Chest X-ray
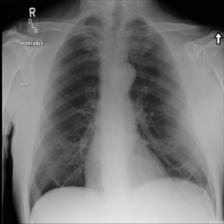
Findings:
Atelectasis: negative
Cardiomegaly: negative
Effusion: negative
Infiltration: negative
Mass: negative
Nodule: negative
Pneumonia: negative
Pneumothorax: negative
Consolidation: negative
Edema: negative
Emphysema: negative
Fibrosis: negative
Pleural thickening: negative
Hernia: negative